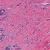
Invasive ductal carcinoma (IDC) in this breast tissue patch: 0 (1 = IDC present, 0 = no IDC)